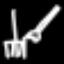
Label: fork